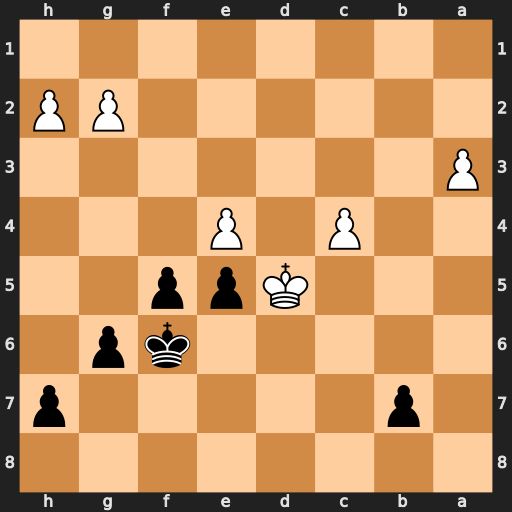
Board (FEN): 8/1p5p/5kp1/3Kpp2/2P1P3/P7/6PP/8
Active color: b
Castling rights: -
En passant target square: -
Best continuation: f4 c5 g5 a4 g4